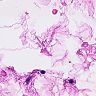
Metastatic tissue present: no